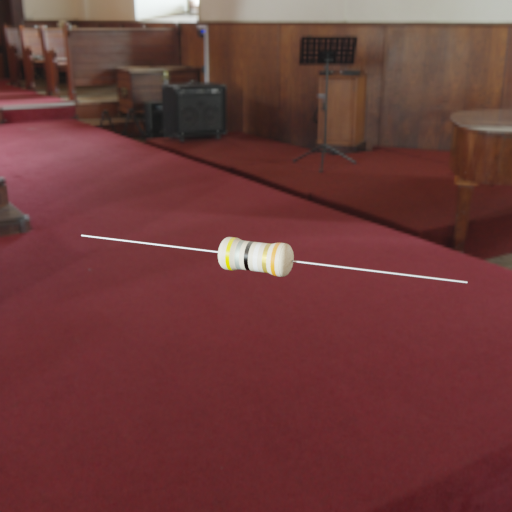
Resistor colour bands (in order): yellow, silver, black, white, gold, orange